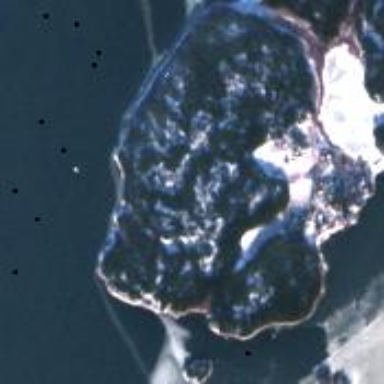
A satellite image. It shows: Islet along the coastline.